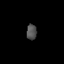
Tissue: lung
Cell type: Others
Senescence score: 0.1731
Nuclear area (px): 157
Mean DAPI intensity: 79.892